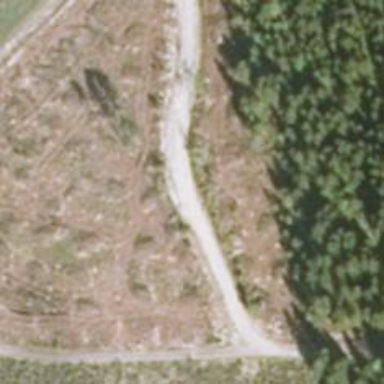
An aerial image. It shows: Driveway leading to service road.